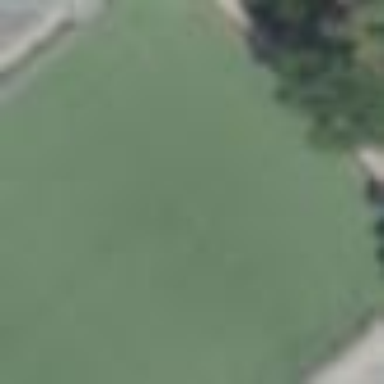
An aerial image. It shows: Artificial turf soccer pitch for leisure land.